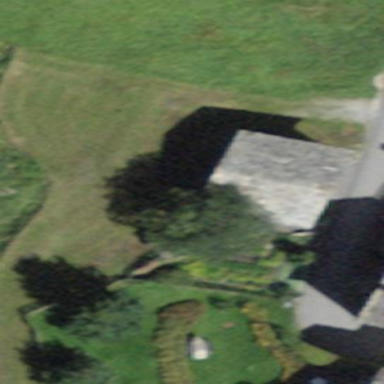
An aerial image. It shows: Farm auxiliary building.